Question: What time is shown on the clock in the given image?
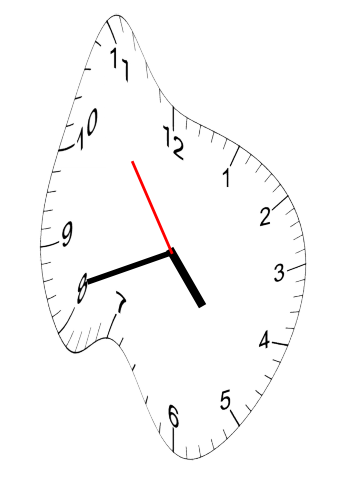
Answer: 04:41:54